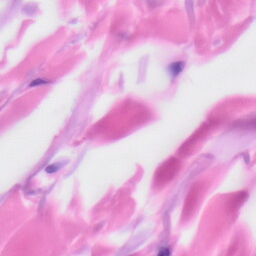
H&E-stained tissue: Skin